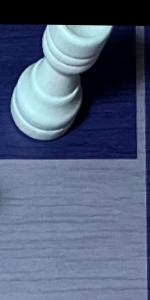
Label: Empty